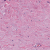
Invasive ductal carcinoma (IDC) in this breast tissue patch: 1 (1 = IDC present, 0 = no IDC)